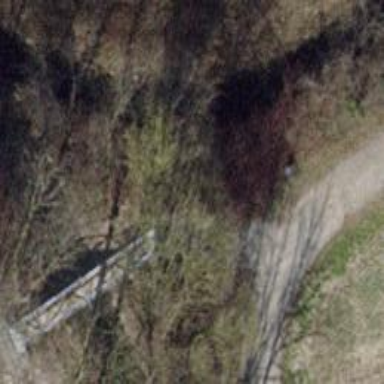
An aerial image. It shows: Footway bridge.